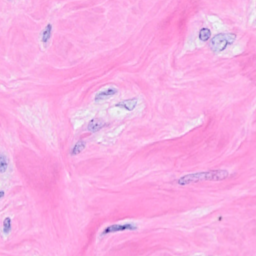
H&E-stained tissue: Breast